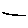
Label: line